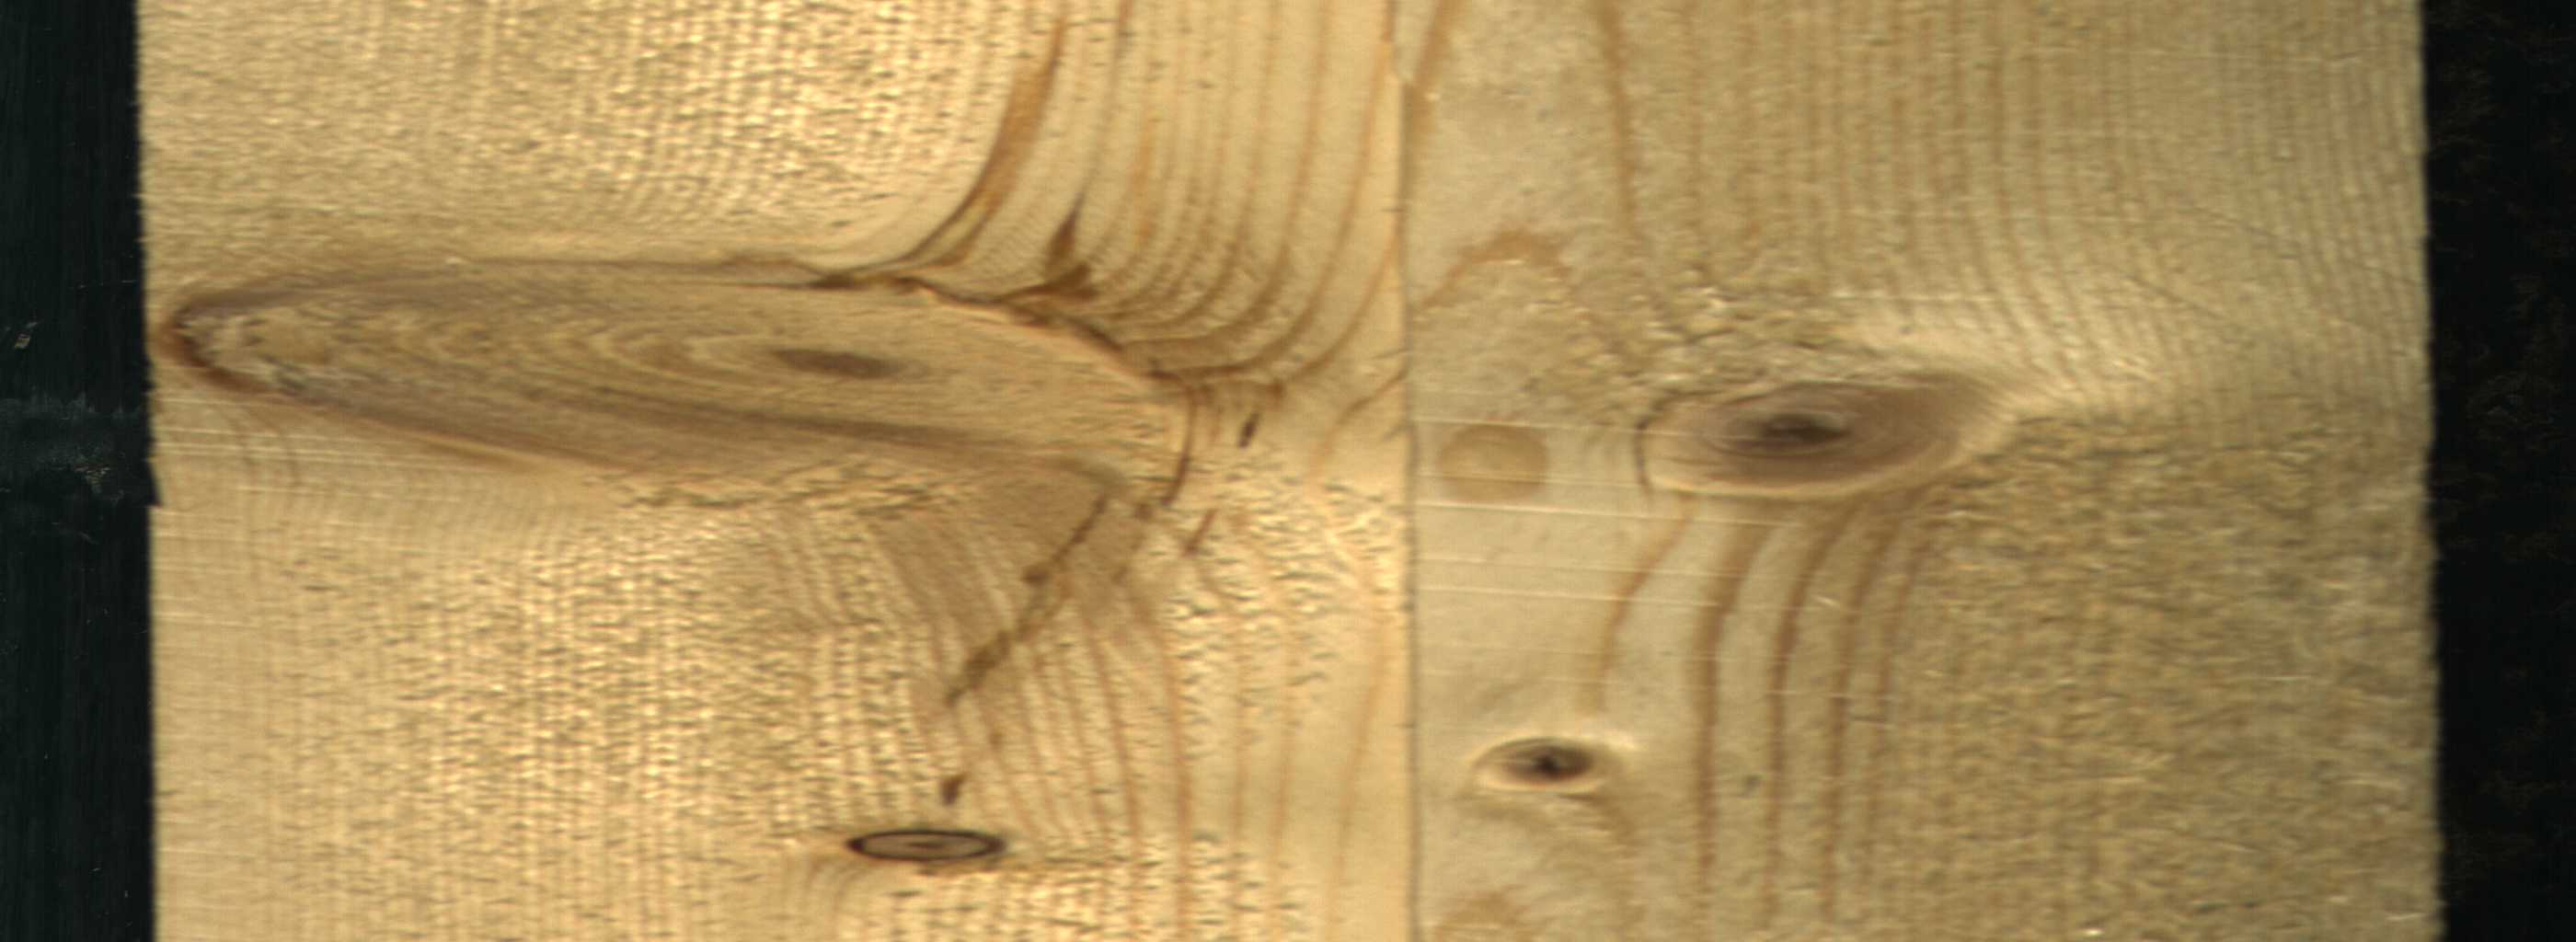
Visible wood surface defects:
Dead_Knot
Live_Knot
Live_Knot
Live_Knot